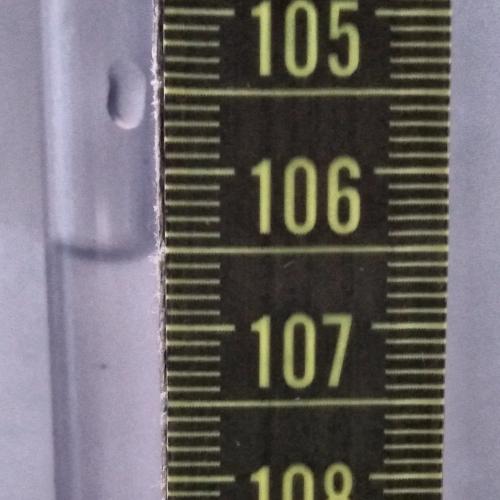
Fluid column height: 106.5 cm